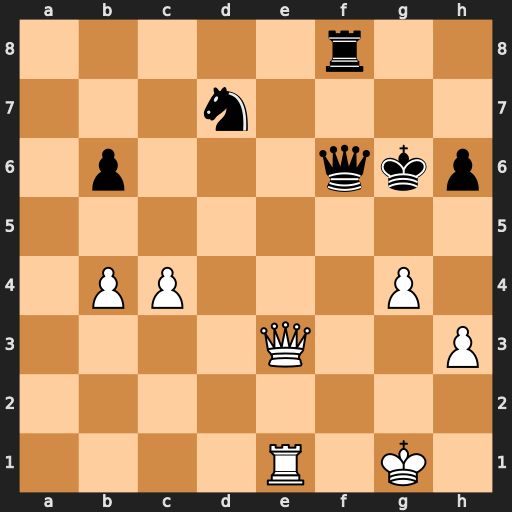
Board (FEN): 5r2/3n4/1p3qkp/8/1PP3P1/4Q2P/8/4R1K1
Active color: w
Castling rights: -
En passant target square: -
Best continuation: Qd3+ Kg7 Qxd7+